Question: I want to add a new column to a pandas df which will be calculated based on another column.
Here's a shourtcut of the df:

If the date is between 'start_date1' and 'end_date1' it should output in the period column "0". If the date is between 'start_date2' and 'end_date2' output a "1" and so on.
Is there any way to do this without a loop?
Thanks for your help :)
Larry
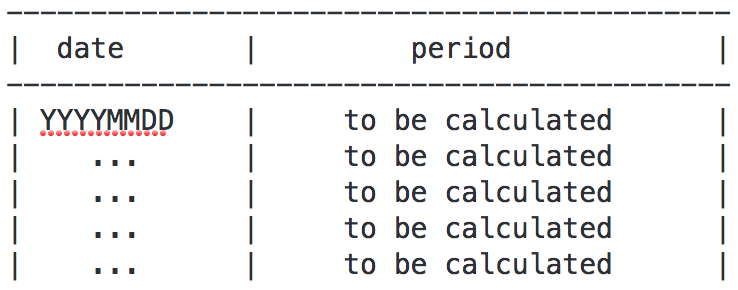
Answer: First of all you need to check if your column 'date' has a 'datetime' format.
You can check this with 'df.dtypes'. If it does not have the format date ('datetime64'), you have to convert it to datetime with:
'''
df['date'] = pd.to_datetime(df.date, format='%Y%m%d', errors='ignore')
'''
Please note that the argument 'errors='ignore'' has its risks, so its optional.
Now to make your calculated field, you can do this:
'''
# define function to calculate periods based on date
def calculate_period(row):
if row['date'] > start_date1 & row['date'] < end_date1:
return "0"
elif row['date'] > start_date2 & row['date'] < end_date2:
return "1"
elif row['date'] > start_date3 & row['date'] < end_date3:
return "2"
else:
return "unknown"
# apply function to create the new column
df['period'] = df.apply(calculate_period, axis=1)
'''
If you need more 'period' values, you can extend the 'elif' statements as you like.
Since there is lack of information about your data. I assumed that 'start_date1' and 'end_date1' are variables you defined.
If these are columns as well. The function would look like this:
'''
# define function to calculate periods based on date
def calculate_period(row):
if row['date'] > row['start_date1'] & row['date'] < row['end_date1']:
return "0"
elif row['date'] > row['start_date2'] & row['date'] < row['end_date2']:
return "1"
elif row['date'] > row['start_date3'] & row['date'] < row['end_date3']:
return "2"
else:
return "unknown"
# apply function to create the new column
df['period'] = df.apply(calculate_period, axis=1)
'''
Good luck.